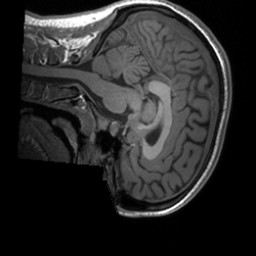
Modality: T1w
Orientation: sagittal
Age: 18
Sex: female
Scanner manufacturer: siemens
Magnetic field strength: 3 T
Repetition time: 1.9 s
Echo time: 0.00226 s